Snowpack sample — Rabbit Ears Pass, Jackson County, Colorado, USA (12/17/25, 1:08 PM MST)
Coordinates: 40.387, -106.625
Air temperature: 34 °F
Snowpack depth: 46 cm
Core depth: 20 cm
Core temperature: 24.8 °F
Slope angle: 6°, slope face: 165°
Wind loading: medium
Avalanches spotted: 0
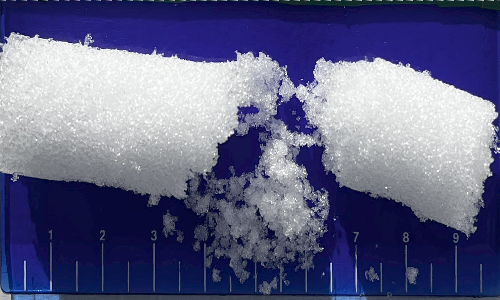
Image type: core
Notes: No avalanches spotted nearby, although collected in a meadowy area with minimal risk on this face of the pass.